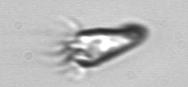
Label: Paratontonia_gracillima